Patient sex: M
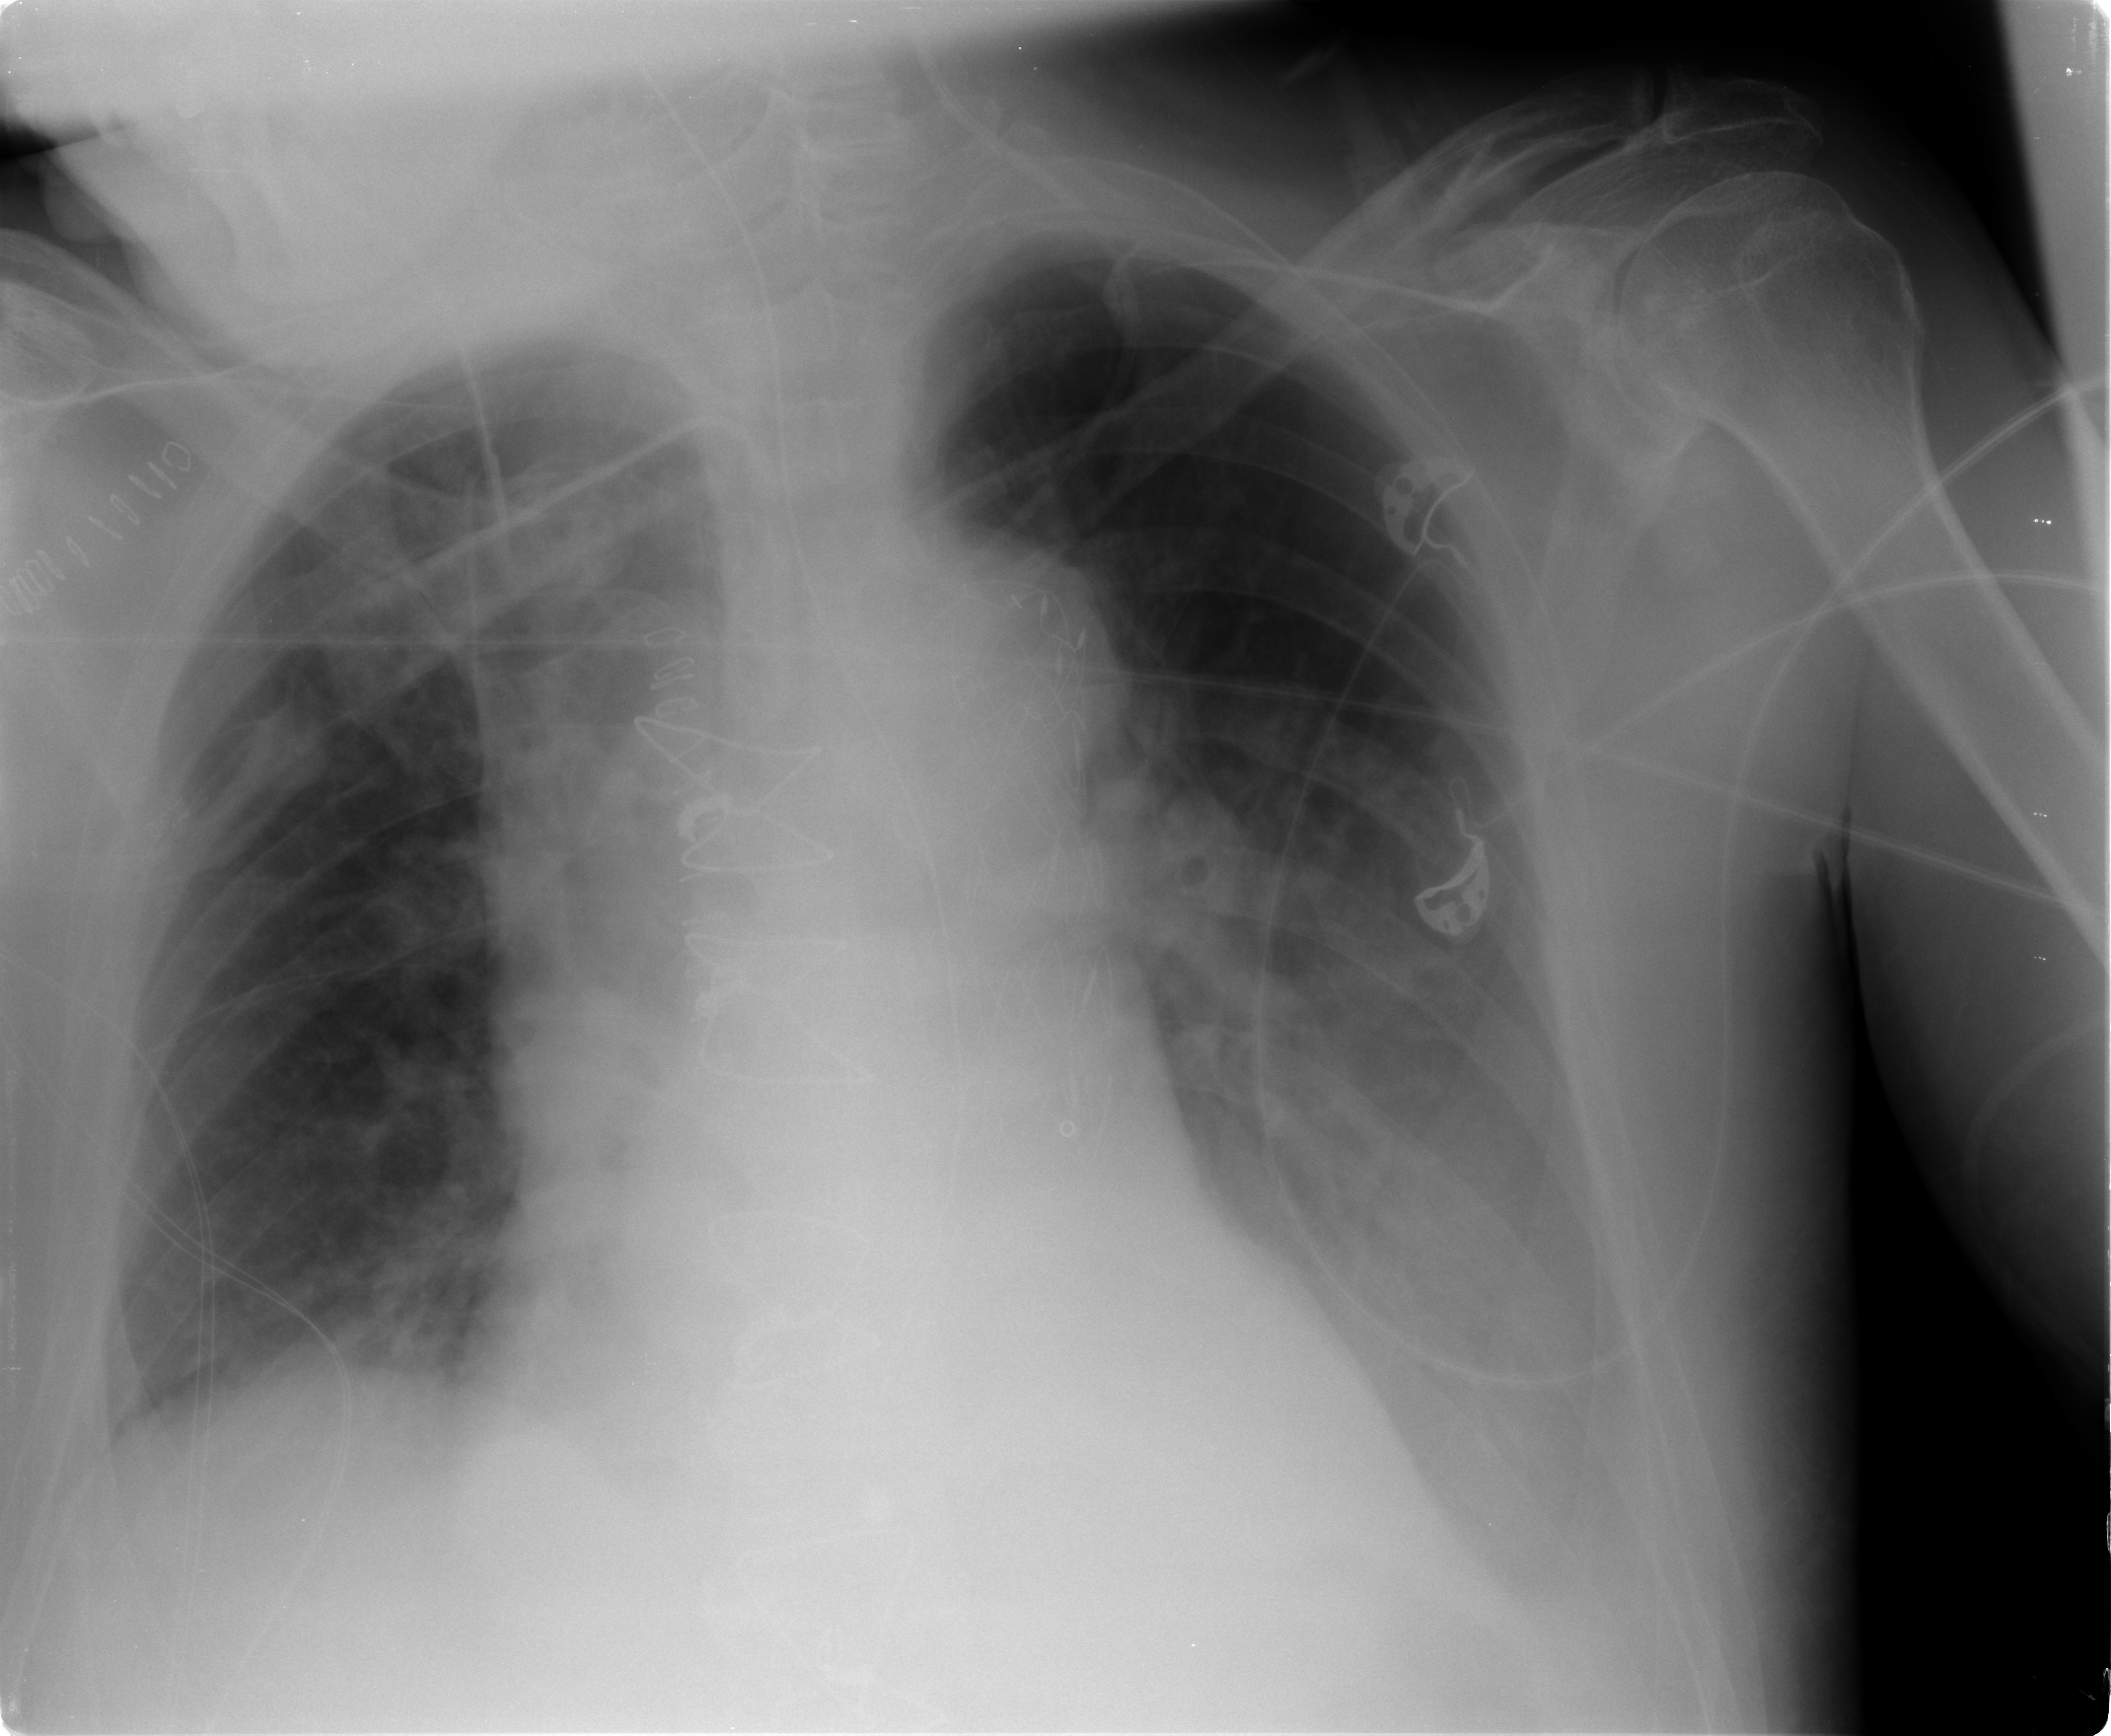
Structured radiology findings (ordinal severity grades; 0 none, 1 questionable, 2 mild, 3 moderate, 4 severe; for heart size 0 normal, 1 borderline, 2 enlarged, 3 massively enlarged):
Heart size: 2
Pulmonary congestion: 1
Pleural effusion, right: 0
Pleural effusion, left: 2
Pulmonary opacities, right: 0
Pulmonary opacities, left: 1
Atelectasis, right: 0
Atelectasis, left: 0